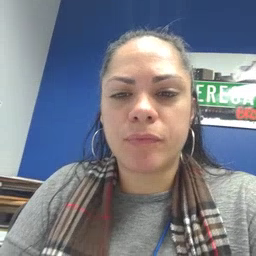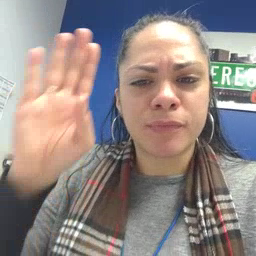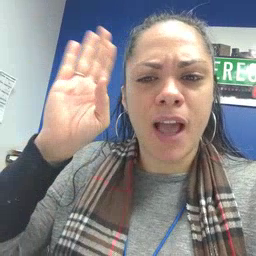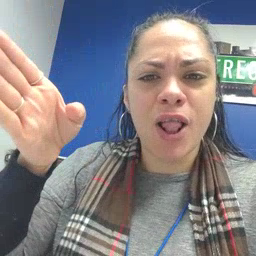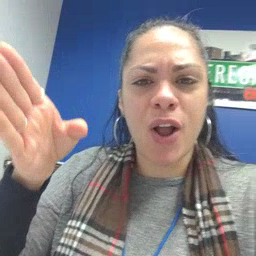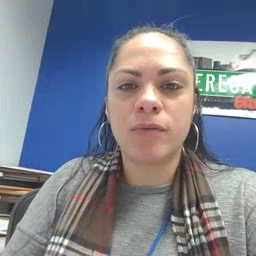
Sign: hello